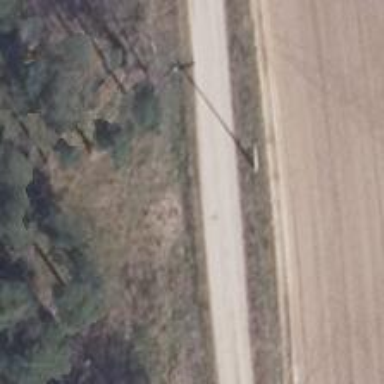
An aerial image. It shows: Power pole.